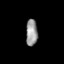
Tissue: lung
Cell type: Epithelial cells
Senescence score: 0.2058
Nuclear area (px): 306
Mean DAPI intensity: 150.075